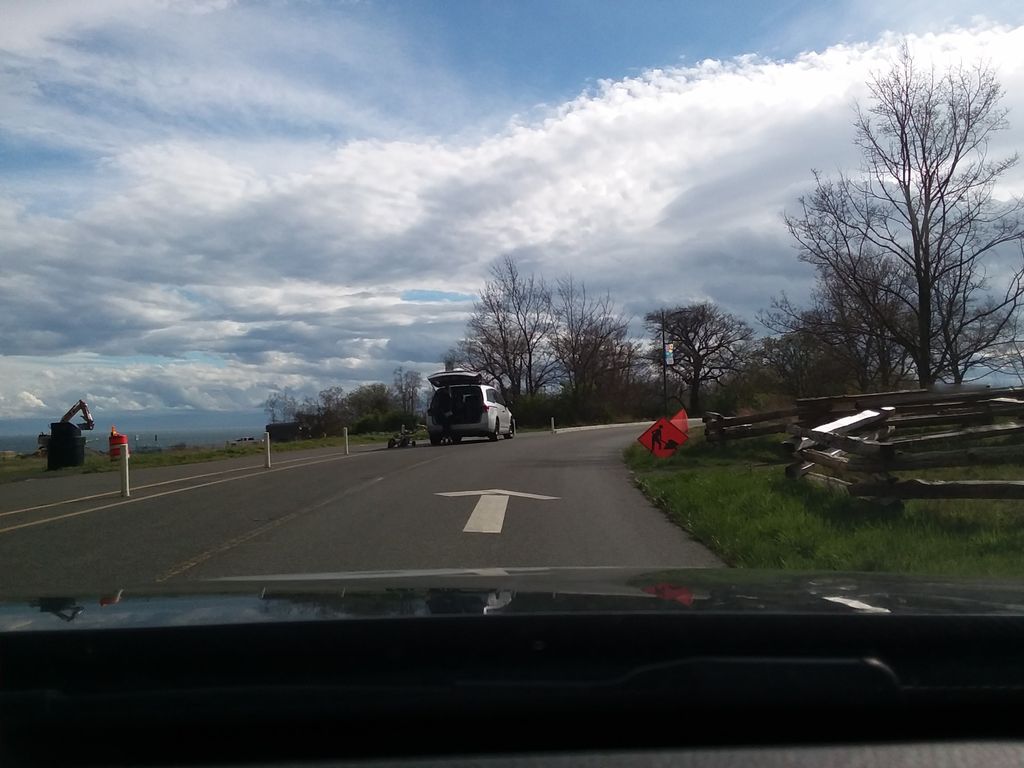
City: victoria